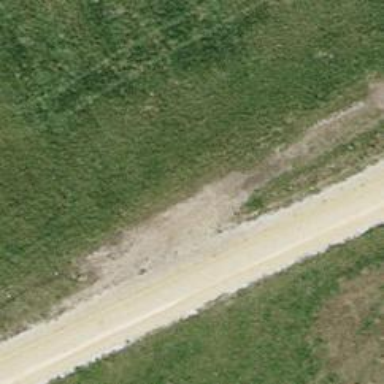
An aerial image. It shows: Grass track with grade3 tracktype.